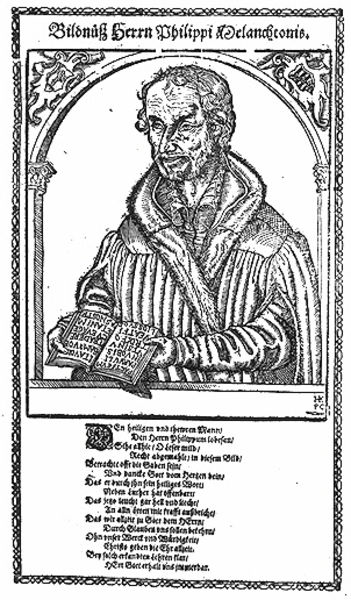
Titel: Bildnis des Philipp Melanchthon
Künstler: Heinrich Königswieser
Institution: (Seriendruck)
Schlagwörter: kopf, mann, umhang, weiß, mund, nase, schwarz, stirn, säule, säulen, zeichnung, blick, ornament, alt, bart, arm, arme, augen, bibel, falten, gesicht, halten, kragen, mensch, pelz, rahmen, bild, bildnis, hände, portrait, porträt, gewand, haare, kutte, mantel, locken, renaissance, rund, lächeln, relief, holzschnitt, schrift, papier, bogen, grafik, graphik, linien, rand, rundbogen, inschrift, lesen, melancholie, deutsch, zeigen, selbstporträt, buch, druck, schraffur, stich, titel, seite, illustration, text, selbstbildnis, überschrift, nerz, kapitell, halbrund, portät, zahl, gedicht, luther, gelehrter, zeilen, emblem, latein, lateinisch, reformation, inhalt, linen, philipp, melanchthon, philipp melanchthon, reformator, cranach, melanchton, belesen, reim, nmann, phillip, phillipp, herrn, menlanchton, zwikel, autorenporträt, enmlem, melanchtin, phillippi, pao